Question: I have a shipping label that needs to print on a Dymo Label printer with slightly different data on each of 3 pages. Can this be done with just one .rpt so the users only need to print one report, rather than three?

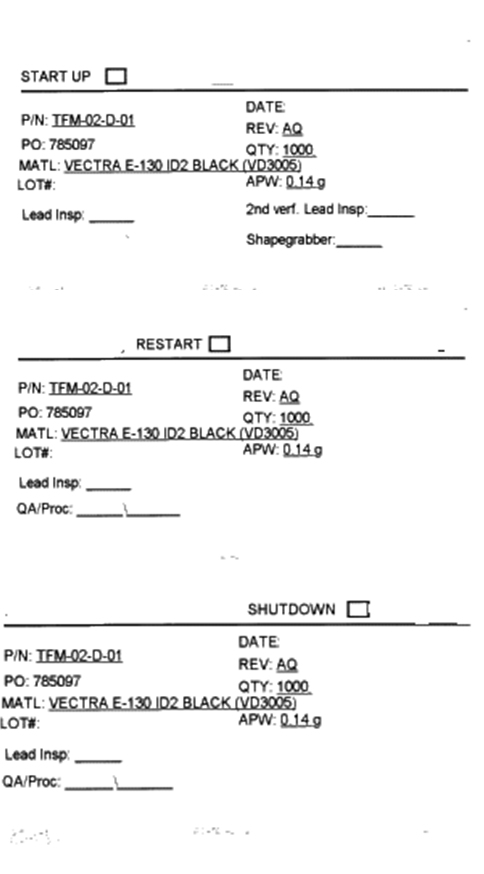
Answer: It's been a while since I've used Crystal Reports, but you can setup your .RPT to have three detail sections (A/B/C) and have B and C "print new page before". That way each detail will be on three separate sections.
You shouldn't need to do anything crazy with custom formulas. All you need to do is display each piece of data three times, one on each page, with each page being slightly different.
(Of course you could use a header and just put the changing data in the details section... but that will take more time to get right then just repeating the required data in each data section.)
1. Open your report
2. Right-Click on the Details secton
3. Select "Insert Section Below"
4. Repeat steps 2 & 3 twice
5. Confirm that you see three Detail Sections
6. Use "Section Expert" (or Visual Studio Properties) for sections A & B and select "New Page After". (If using Section Expert, be sure you are on the Paging tab.)
7. Create the desired content in each Detail Section.
8. You probably want to Suppress all other sections, including Report/Page Headers & Footers.